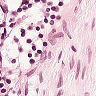
Metastatic tissue present: no